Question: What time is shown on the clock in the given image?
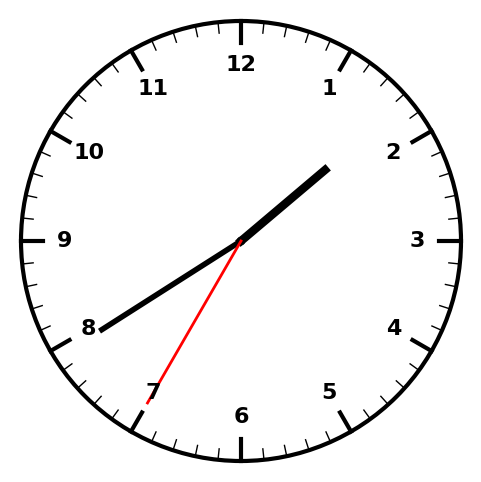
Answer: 01:39:35